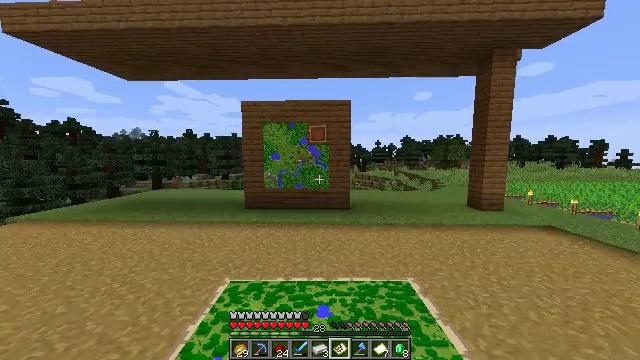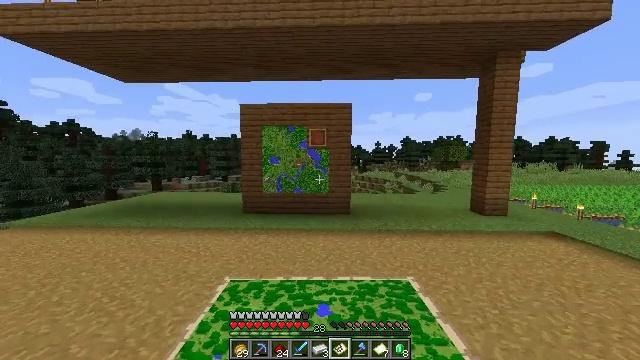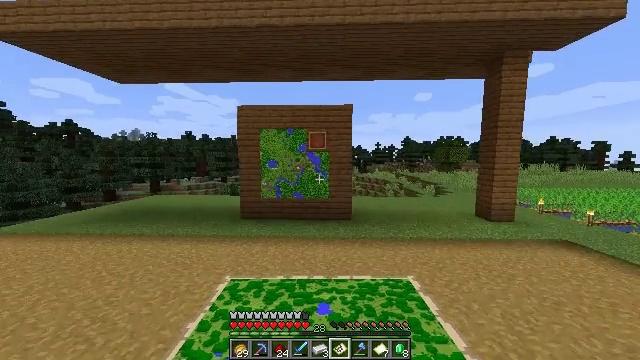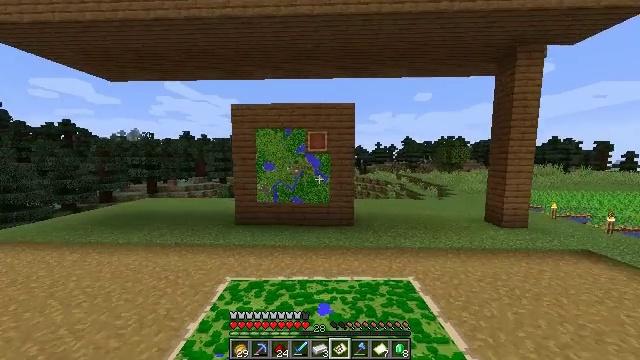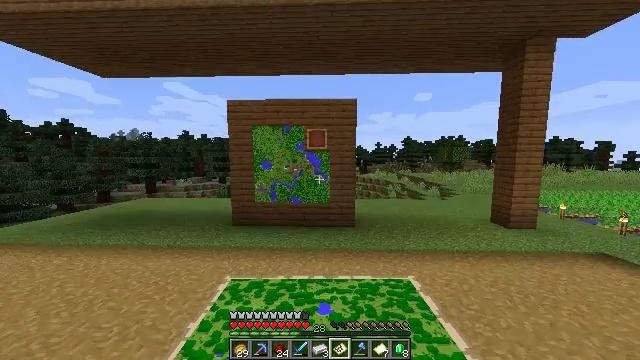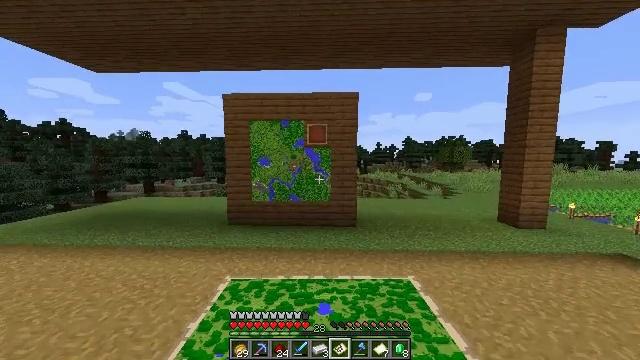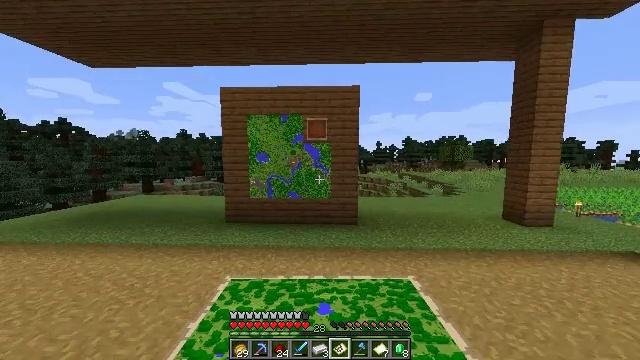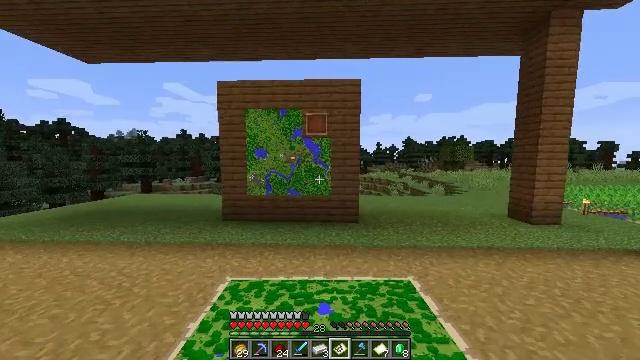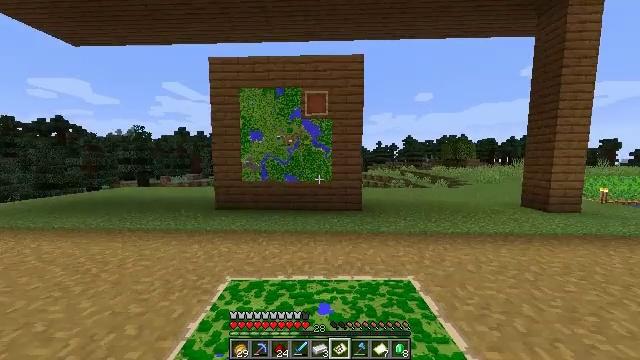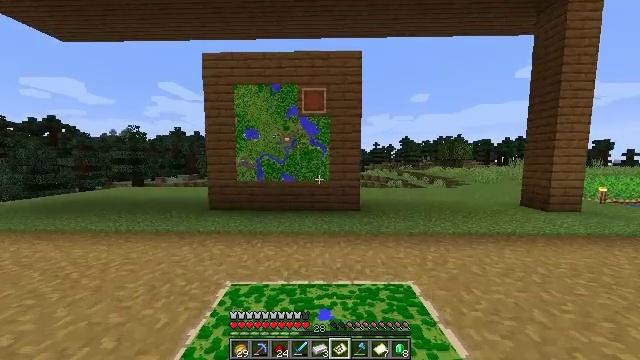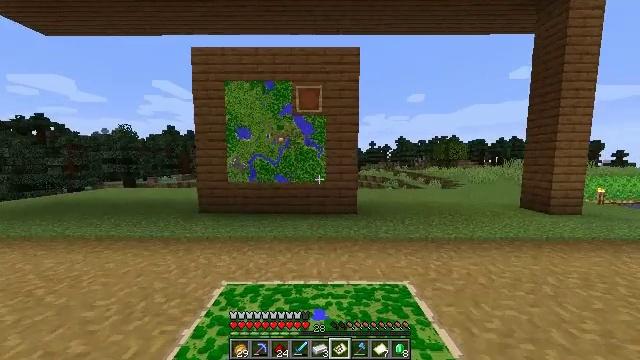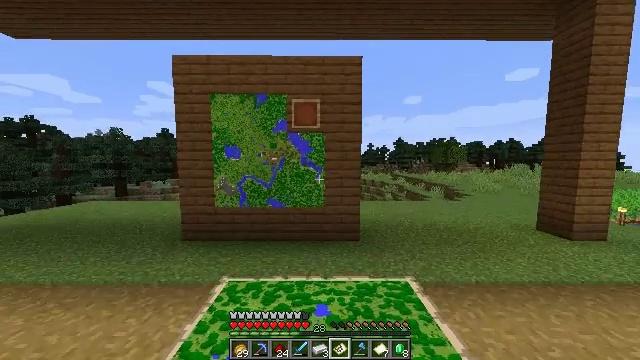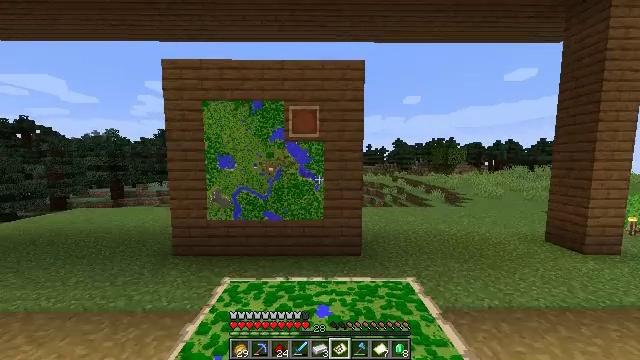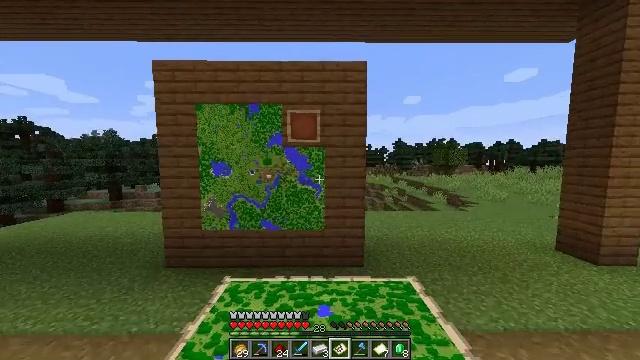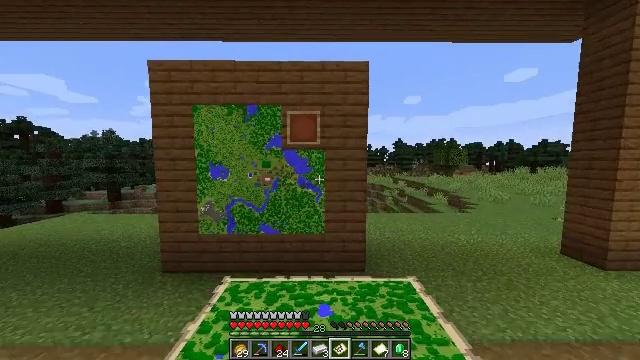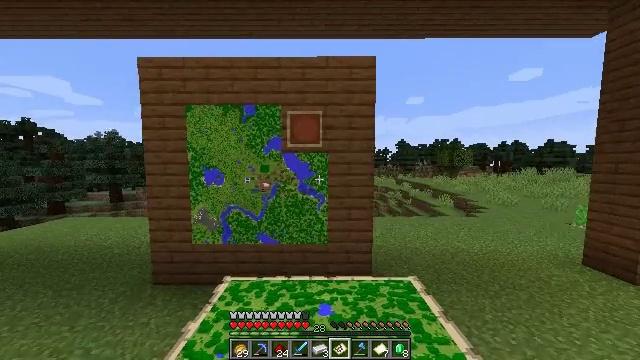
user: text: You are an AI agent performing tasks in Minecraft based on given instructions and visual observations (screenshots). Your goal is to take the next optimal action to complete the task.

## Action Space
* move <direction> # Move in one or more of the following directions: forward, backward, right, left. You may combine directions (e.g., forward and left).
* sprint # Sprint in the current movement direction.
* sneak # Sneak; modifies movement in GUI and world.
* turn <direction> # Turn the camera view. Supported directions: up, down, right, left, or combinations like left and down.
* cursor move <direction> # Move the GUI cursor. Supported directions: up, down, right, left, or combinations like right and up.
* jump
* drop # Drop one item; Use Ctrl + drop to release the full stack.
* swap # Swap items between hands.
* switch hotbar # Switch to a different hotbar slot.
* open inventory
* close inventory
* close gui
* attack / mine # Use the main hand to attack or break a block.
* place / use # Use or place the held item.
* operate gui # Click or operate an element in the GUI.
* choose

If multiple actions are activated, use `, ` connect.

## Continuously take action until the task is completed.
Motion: motion action
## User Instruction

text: Arrange sticks and leather to get an item frame.
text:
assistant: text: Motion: move forward, sprint, jump
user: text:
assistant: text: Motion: move forward, jump
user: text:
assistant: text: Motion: move forward, jump
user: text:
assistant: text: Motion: move forward, jump
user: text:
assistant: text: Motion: move forward, jump
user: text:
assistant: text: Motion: move forward, jump
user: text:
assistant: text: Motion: move forward, jump
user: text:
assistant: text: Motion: move forward, jump
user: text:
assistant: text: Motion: move forward, sprint, jump
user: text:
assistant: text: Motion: move forward, sprint, turn right, jump
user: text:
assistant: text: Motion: move forward, jump
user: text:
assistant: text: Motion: move forward, jump
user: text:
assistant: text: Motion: move forward, jump
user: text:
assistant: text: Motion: move forward, jump
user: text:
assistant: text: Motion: move forward
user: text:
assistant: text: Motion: move forward, turn left and up
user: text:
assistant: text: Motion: move forward, turn left and up
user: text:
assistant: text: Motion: move forward, turn up
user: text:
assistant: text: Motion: turn up
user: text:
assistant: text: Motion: turn up
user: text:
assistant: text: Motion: turn up
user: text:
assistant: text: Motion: turn up
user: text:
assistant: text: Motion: turn right and up
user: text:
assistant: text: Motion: turn right and up
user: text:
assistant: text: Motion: turn up
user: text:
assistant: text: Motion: turn up
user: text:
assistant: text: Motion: turn up
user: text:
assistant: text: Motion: turn up
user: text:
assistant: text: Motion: turn left and up
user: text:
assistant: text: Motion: turn left